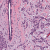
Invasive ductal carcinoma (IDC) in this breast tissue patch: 1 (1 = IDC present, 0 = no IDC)